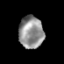
Tissue: prostate
Cell type: Endothelial cells
Senescence score: 0.2669
Nuclear area (px): 781
Mean DAPI intensity: 144.109